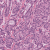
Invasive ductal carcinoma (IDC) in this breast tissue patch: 1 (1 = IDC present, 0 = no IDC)